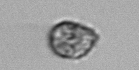
Label: coccolithophorid